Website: lowes
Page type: delivery-shipping
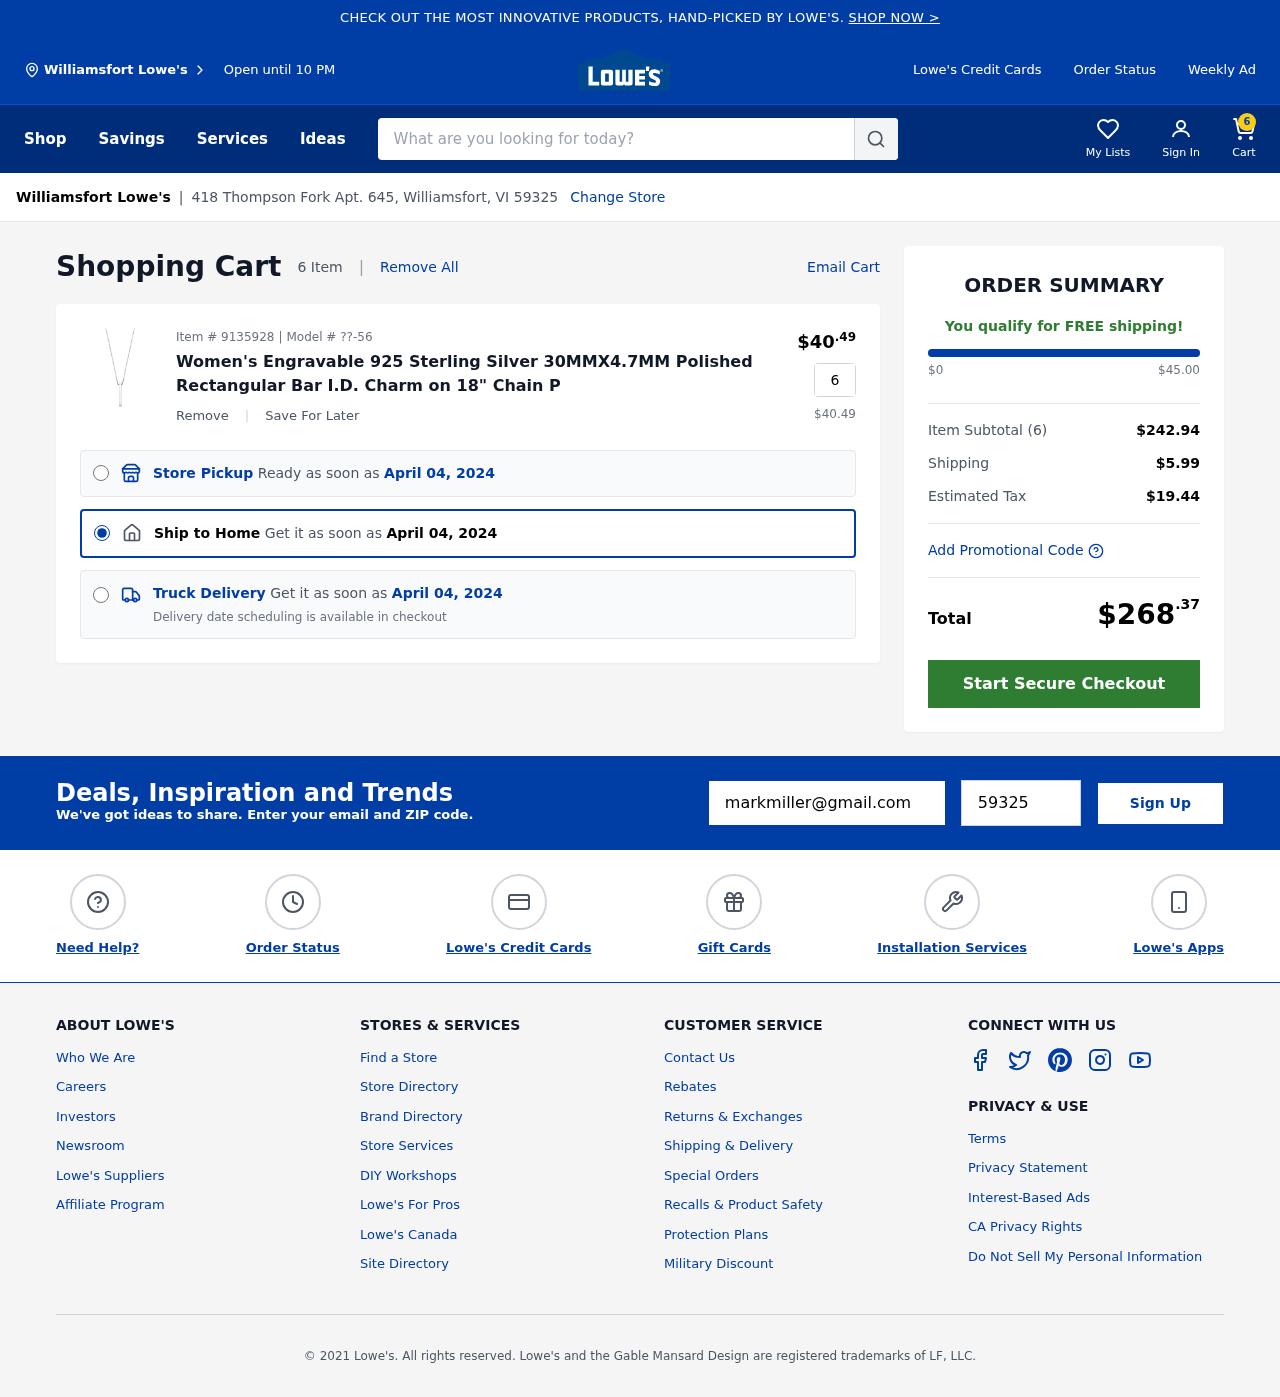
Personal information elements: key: PII_CITY
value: Williamsfort
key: PII_EMAIL
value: markmiller@gmail.com
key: PII_POSTCODE
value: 59325
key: PII_STREET
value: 418 Thompson Fork Apt. 645
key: PII_CITY2
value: Williamsfort
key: PII_CITY_STATE_ZIP
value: Williamsfort, VI 59325
Product elements: key: PRODUCT1_NAME
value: Women's Engravable 925 Sterling Silver 30MMX4.7MM Polished Rectangular Bar I.D. Charm on 18" Chain P
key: PRODUCT1_PRICE
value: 40.49
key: PRODUCT1_QUANTITY
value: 6
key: PRODUCT1_MODEL
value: ??-56
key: PRODUCT1_PRICE2
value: $40.49
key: PRODUCT1_ITEM_NUMBER
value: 9135928
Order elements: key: ORDER_NUM_ITEMS
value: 6
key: ORDER_DELIVERY_DATE
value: April 04, 2024
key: ORDER_DELIVERY_DATE2
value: April 04, 2024
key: ORDER_DELIVERY_DATE3
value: April 04, 2024
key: ORDER_SUBTOTAL
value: $242.94
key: ORDER_SHIPPING_COST
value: $5.99
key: ORDER_TAX
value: $19.44
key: ORDER_TOTAL
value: $268.37
Search elements: key: HEADER_SEARCH
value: What are you looking for today?